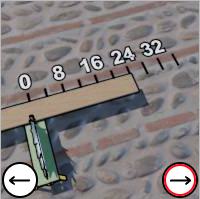
Task: length
Answer: 24
First scale value: 8.0